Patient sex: M
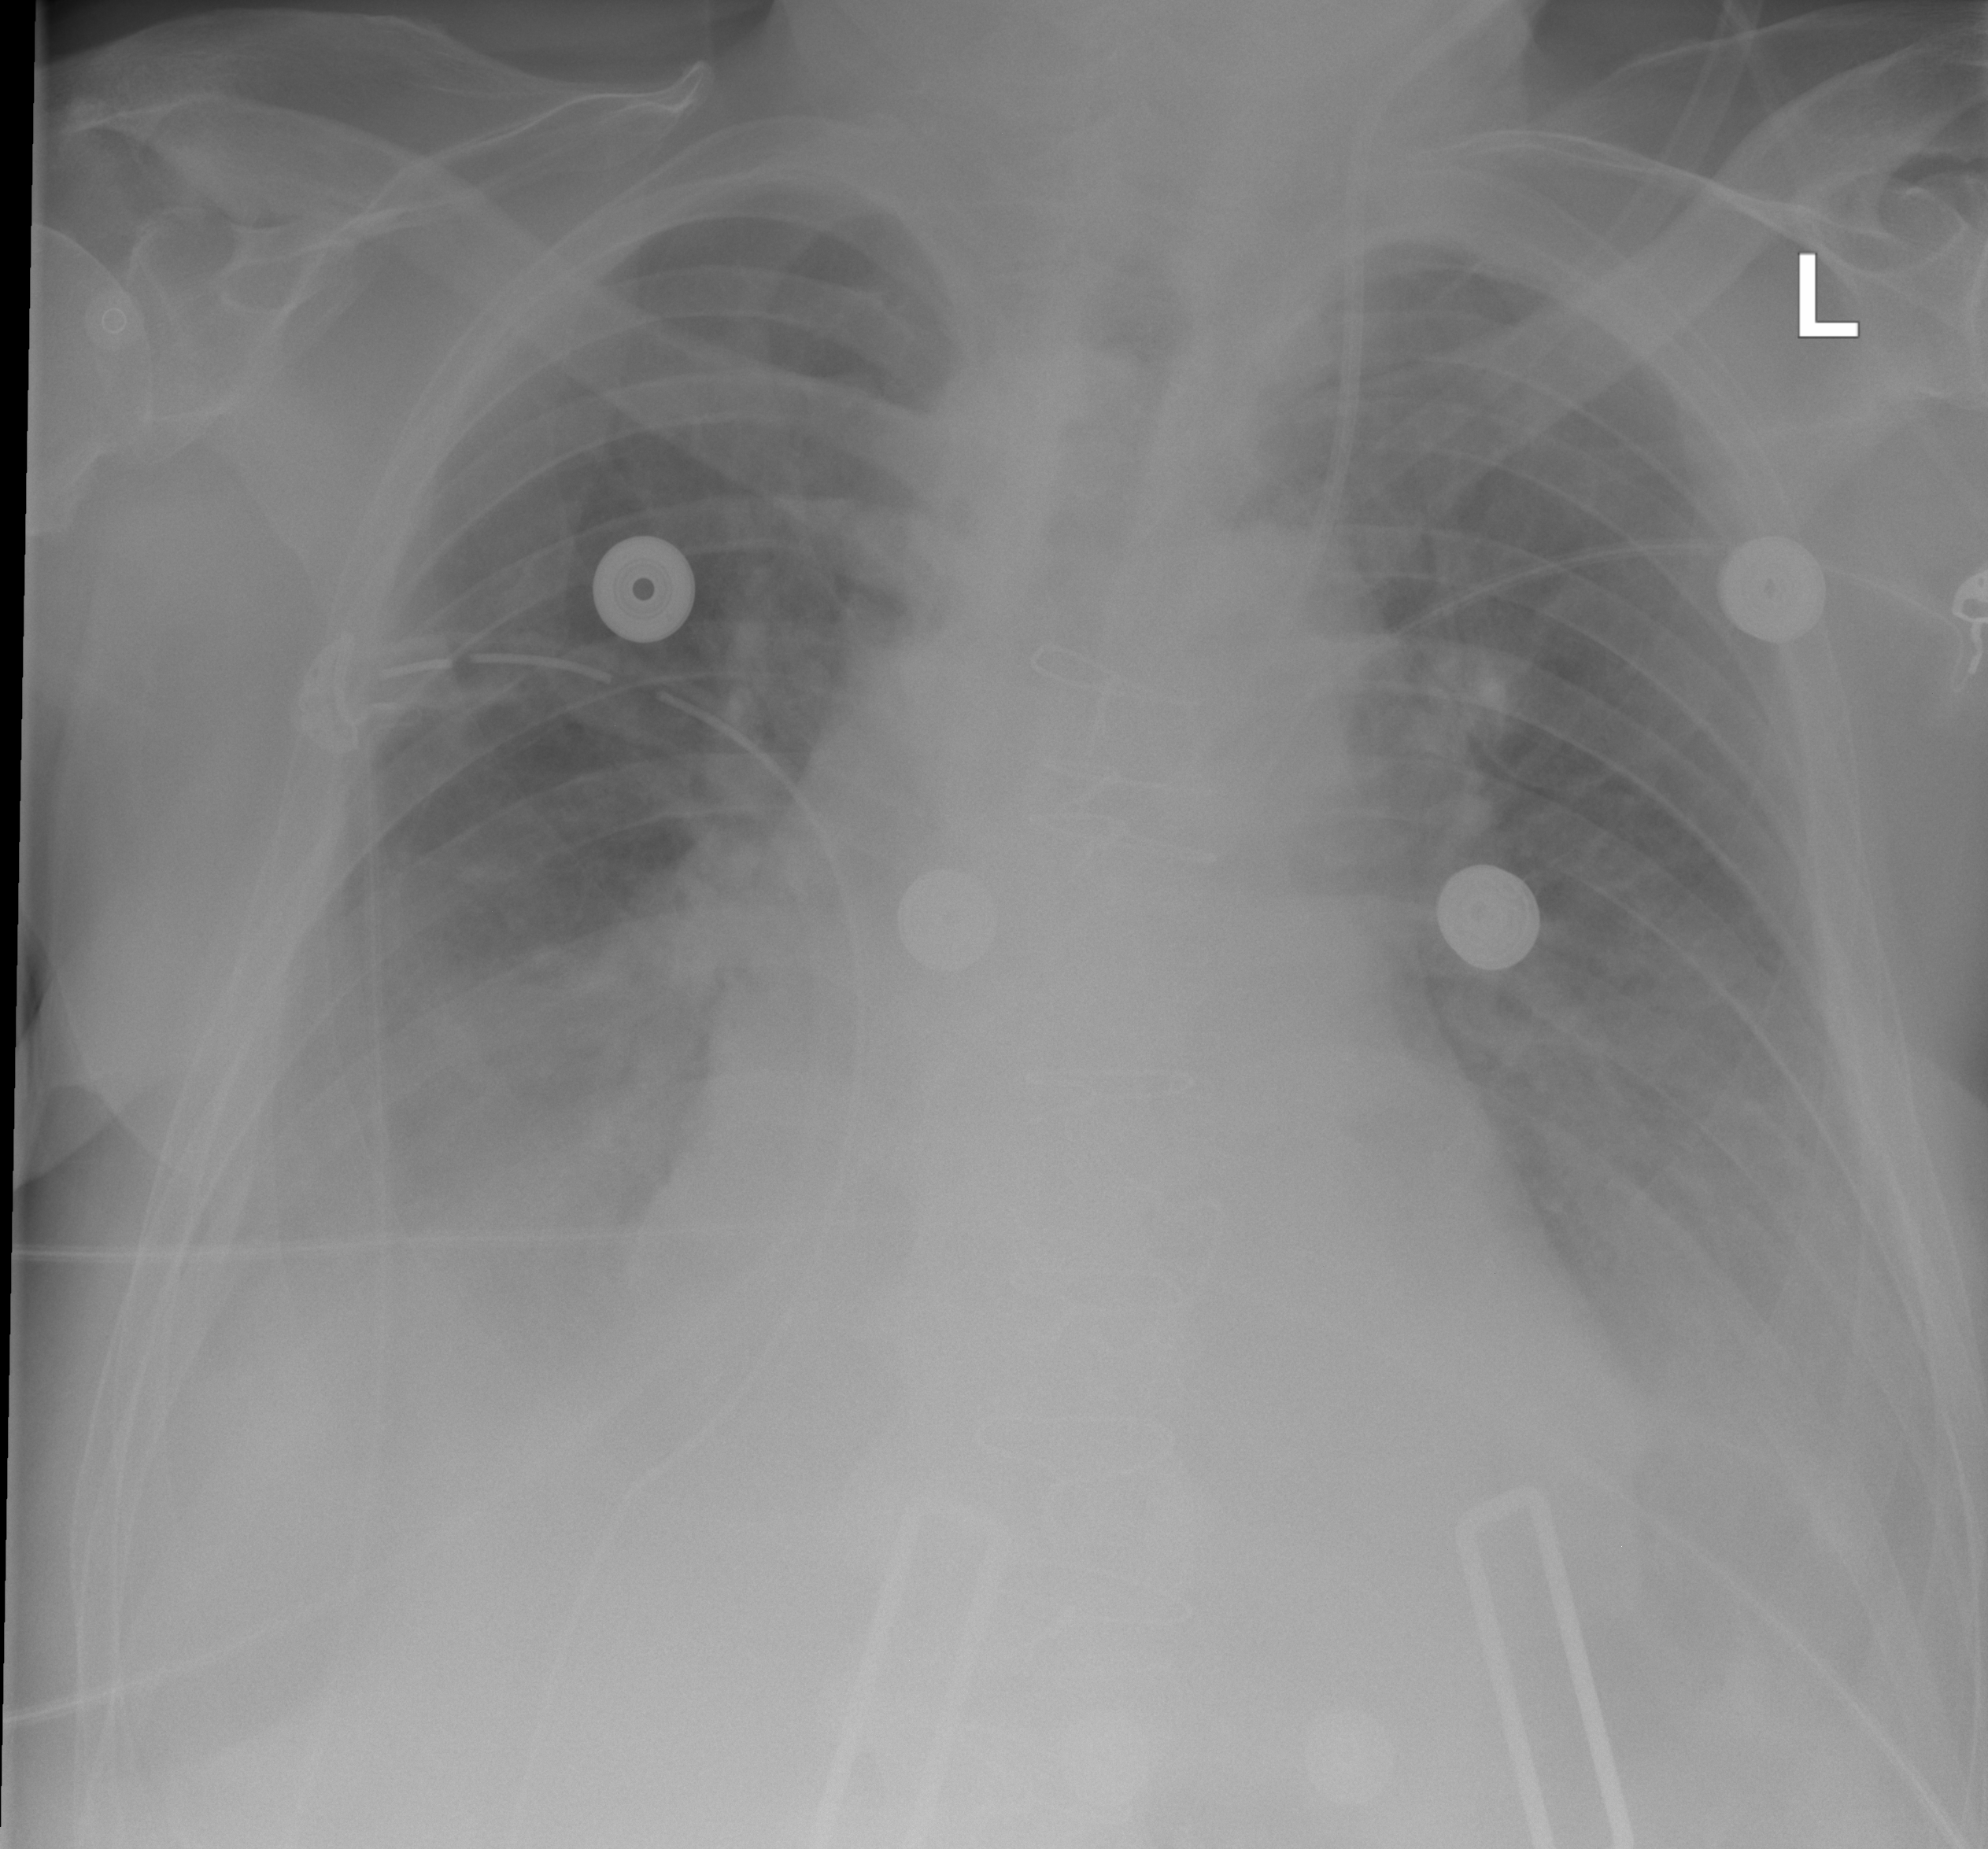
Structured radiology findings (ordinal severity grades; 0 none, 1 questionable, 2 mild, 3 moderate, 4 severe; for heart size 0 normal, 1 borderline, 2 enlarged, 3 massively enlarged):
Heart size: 2
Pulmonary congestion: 2
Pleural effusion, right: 2
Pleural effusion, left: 2
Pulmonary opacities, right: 0
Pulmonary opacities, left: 0
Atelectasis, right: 2
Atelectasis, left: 2